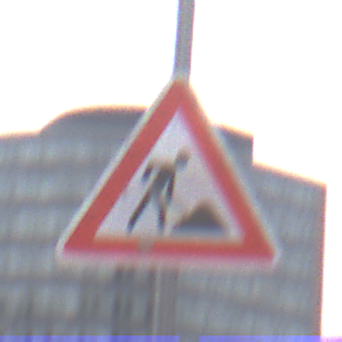
Verkehrszeichen: Arbeitsstelle
Umgebung: Outdoor, Urban
Tageszeit: MorningAfternoon
Wetter: Overcast
Licht: Natural
Jahreszeit: NotSpecified
Kontrast: LowContrast